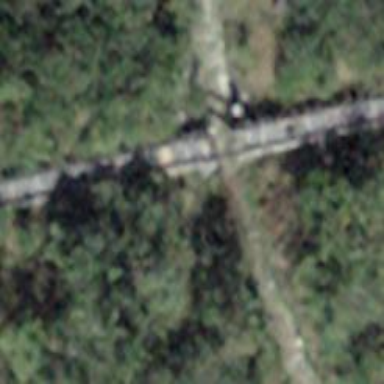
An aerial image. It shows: Funicular railway bridge with one track.